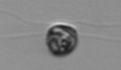
Label: flagellate_morphotype1